Question: What i've got is these two tables:

One prefix can be used by unlimited number of links. I'm receiving a list if 'id''s from 'click_links' table as a paramater.
Now my goal is to select a list of prefixes and to mark those which are used by links in that list.
What I've tried: my best attempt was this:
'''
select p.id, p.contents, c.id,
case
when (c.id in (544,545...))
then 1
else 0
end as isused
from prefixes p
join click_links c on c.prefix_id = p.id
'''
but that's not so good, 'cause there are duplicates of 'prefix' if it's used by many links.
How can I get a list of prefixes without duplicates and with a mark (flag if you wish) showing whether it's ised by at least one of links in the list?
ended with this query:
'''
SELECT distinct(p.id), p.contents,
IF(c.id IS NOT NULL, 1, 0) AS isused
FROM prefixes p
LEFT JOIN (SELECT DISTINCT (prefix_id), id
FROM click_links WHERE id IN(544, 545...)
)c
ON c.prefix_id = p.id;
'''
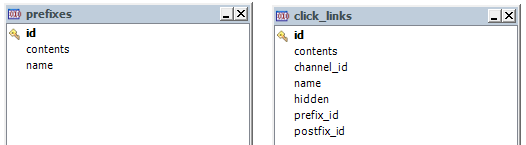
Answer: I think this is what you are looking for, try it:
'''
SELECT p.id, p.contents, c.id,
IF(c.id IS NOT NULL, 1, 0) AS isused
FROM prefixes p
LEFT JOIN (SELECT DISTINCT id
FROM click_links WHERE id IN(544,545...)
)c
ON c.prefix_id = p.id;
'''